Field crop: tomato
Growth stage: 2
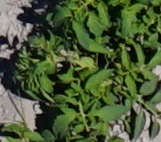
Species: tomato